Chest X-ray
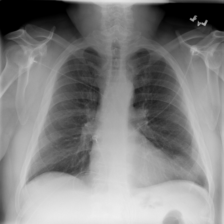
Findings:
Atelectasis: negative
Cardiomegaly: negative
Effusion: negative
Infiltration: negative
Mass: negative
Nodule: negative
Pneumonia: negative
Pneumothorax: negative
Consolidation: negative
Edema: negative
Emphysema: negative
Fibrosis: negative
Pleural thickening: negative
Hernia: negative